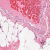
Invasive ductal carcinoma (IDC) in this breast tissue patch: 0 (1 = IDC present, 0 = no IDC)